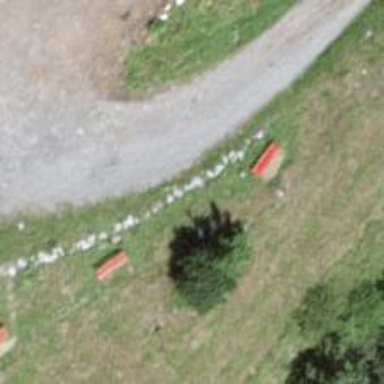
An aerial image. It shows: Bench for seating.